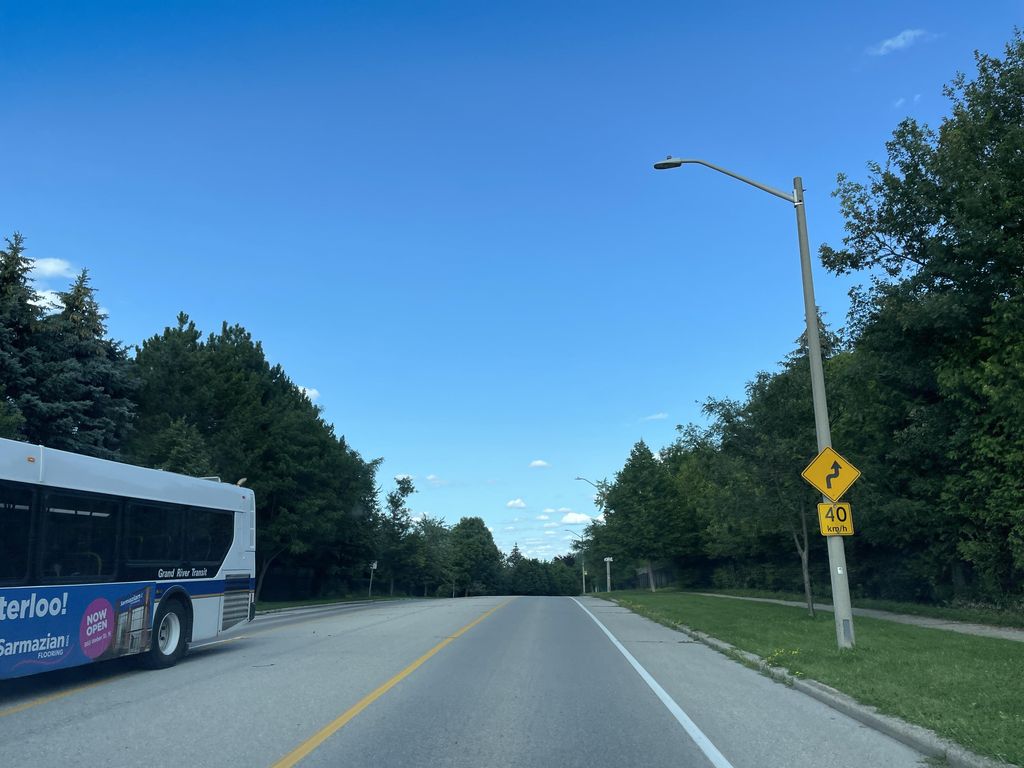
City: kitchener-waterloo